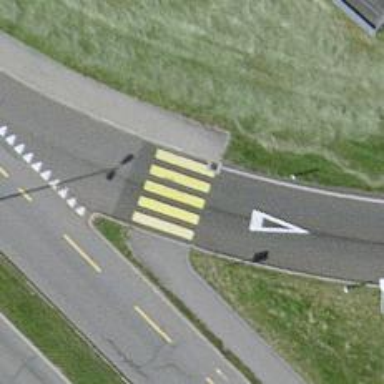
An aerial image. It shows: Marked zebra crossing on the road.